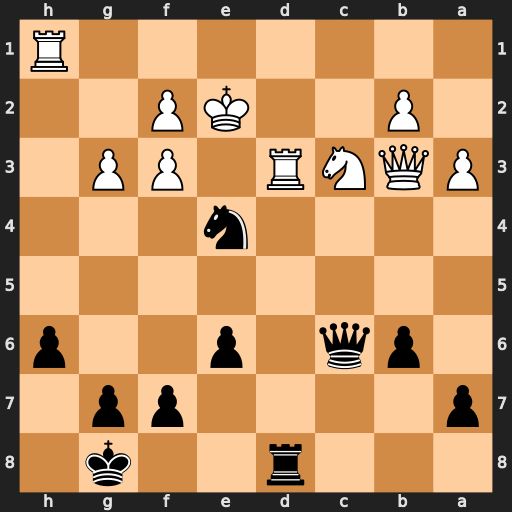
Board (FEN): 3r2k1/p4pp1/1pq1p2p/8/4n3/PQNR1PP1/1P2KP2/7R
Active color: b
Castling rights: -
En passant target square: -
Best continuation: Rxd3 fxe4 Rxc3 Qxc3 Qxe4+ Qe3 Qxh1